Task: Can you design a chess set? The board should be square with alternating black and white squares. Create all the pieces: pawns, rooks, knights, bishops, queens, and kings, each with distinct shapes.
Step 3373:
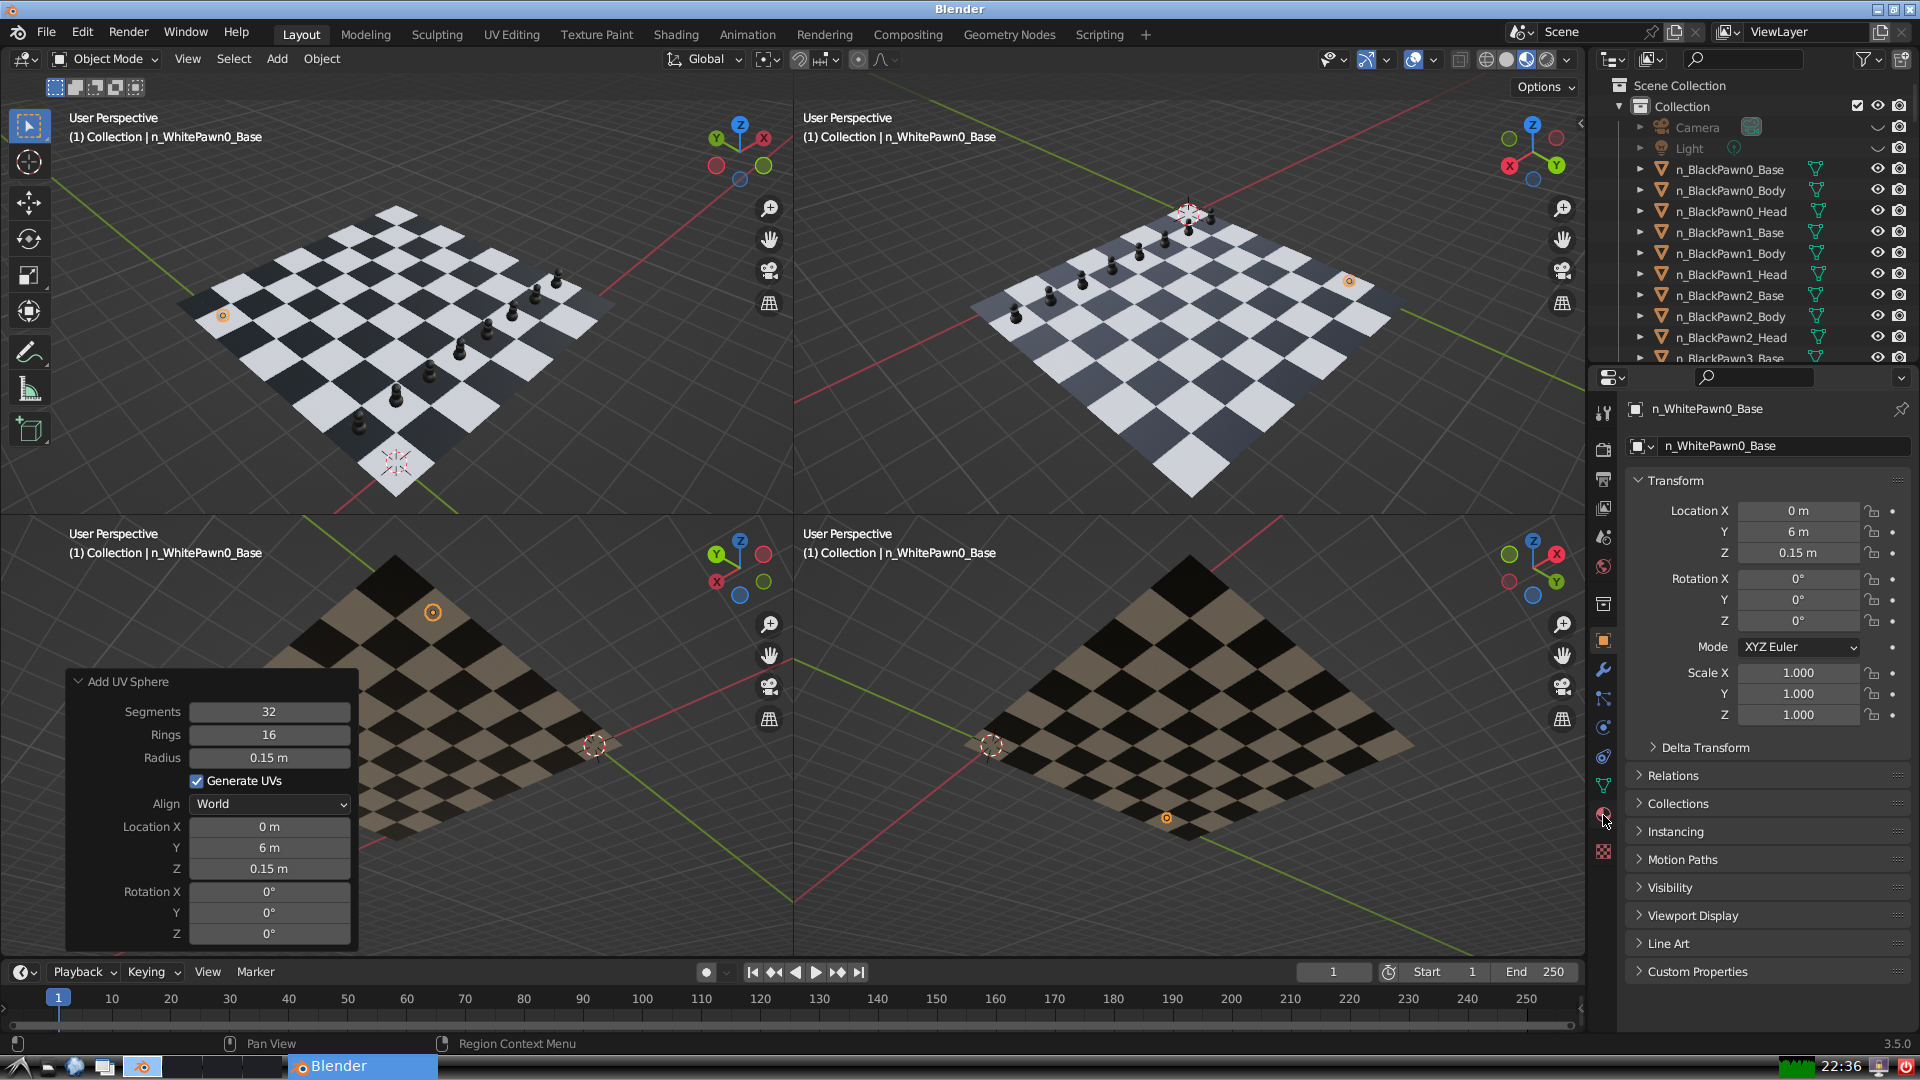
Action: click: no